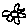
Label: flower